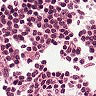
Metastatic tissue present: no